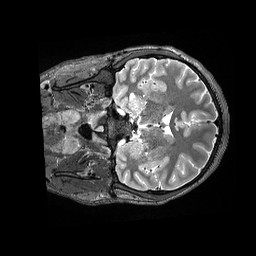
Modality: T2w
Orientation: coronal
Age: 21
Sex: male
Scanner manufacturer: siemens
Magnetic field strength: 3 T
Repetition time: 3.2 s
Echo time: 0.564 s